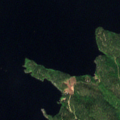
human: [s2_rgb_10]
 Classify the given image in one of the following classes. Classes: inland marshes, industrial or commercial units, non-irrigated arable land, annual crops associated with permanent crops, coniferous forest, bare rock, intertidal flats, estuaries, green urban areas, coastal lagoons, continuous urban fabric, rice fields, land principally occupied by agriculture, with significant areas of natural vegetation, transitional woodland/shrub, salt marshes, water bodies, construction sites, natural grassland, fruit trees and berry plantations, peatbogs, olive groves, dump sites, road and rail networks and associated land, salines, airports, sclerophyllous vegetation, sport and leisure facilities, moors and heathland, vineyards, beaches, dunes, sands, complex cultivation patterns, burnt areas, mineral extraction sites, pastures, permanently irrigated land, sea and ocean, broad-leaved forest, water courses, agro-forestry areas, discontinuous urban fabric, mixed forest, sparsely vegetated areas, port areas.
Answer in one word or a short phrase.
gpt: coniferous forest, mixed forest, water bodies